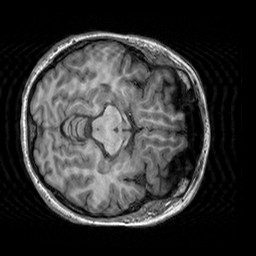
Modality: T1w
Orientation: axial
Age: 23
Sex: female
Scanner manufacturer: siemens
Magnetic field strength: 3 T
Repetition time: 2.3 s
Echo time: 0.00303 s